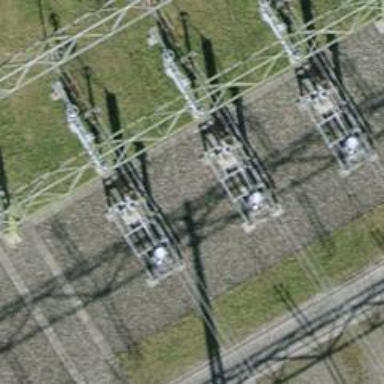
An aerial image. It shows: Insulator used in power equipment.